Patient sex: F
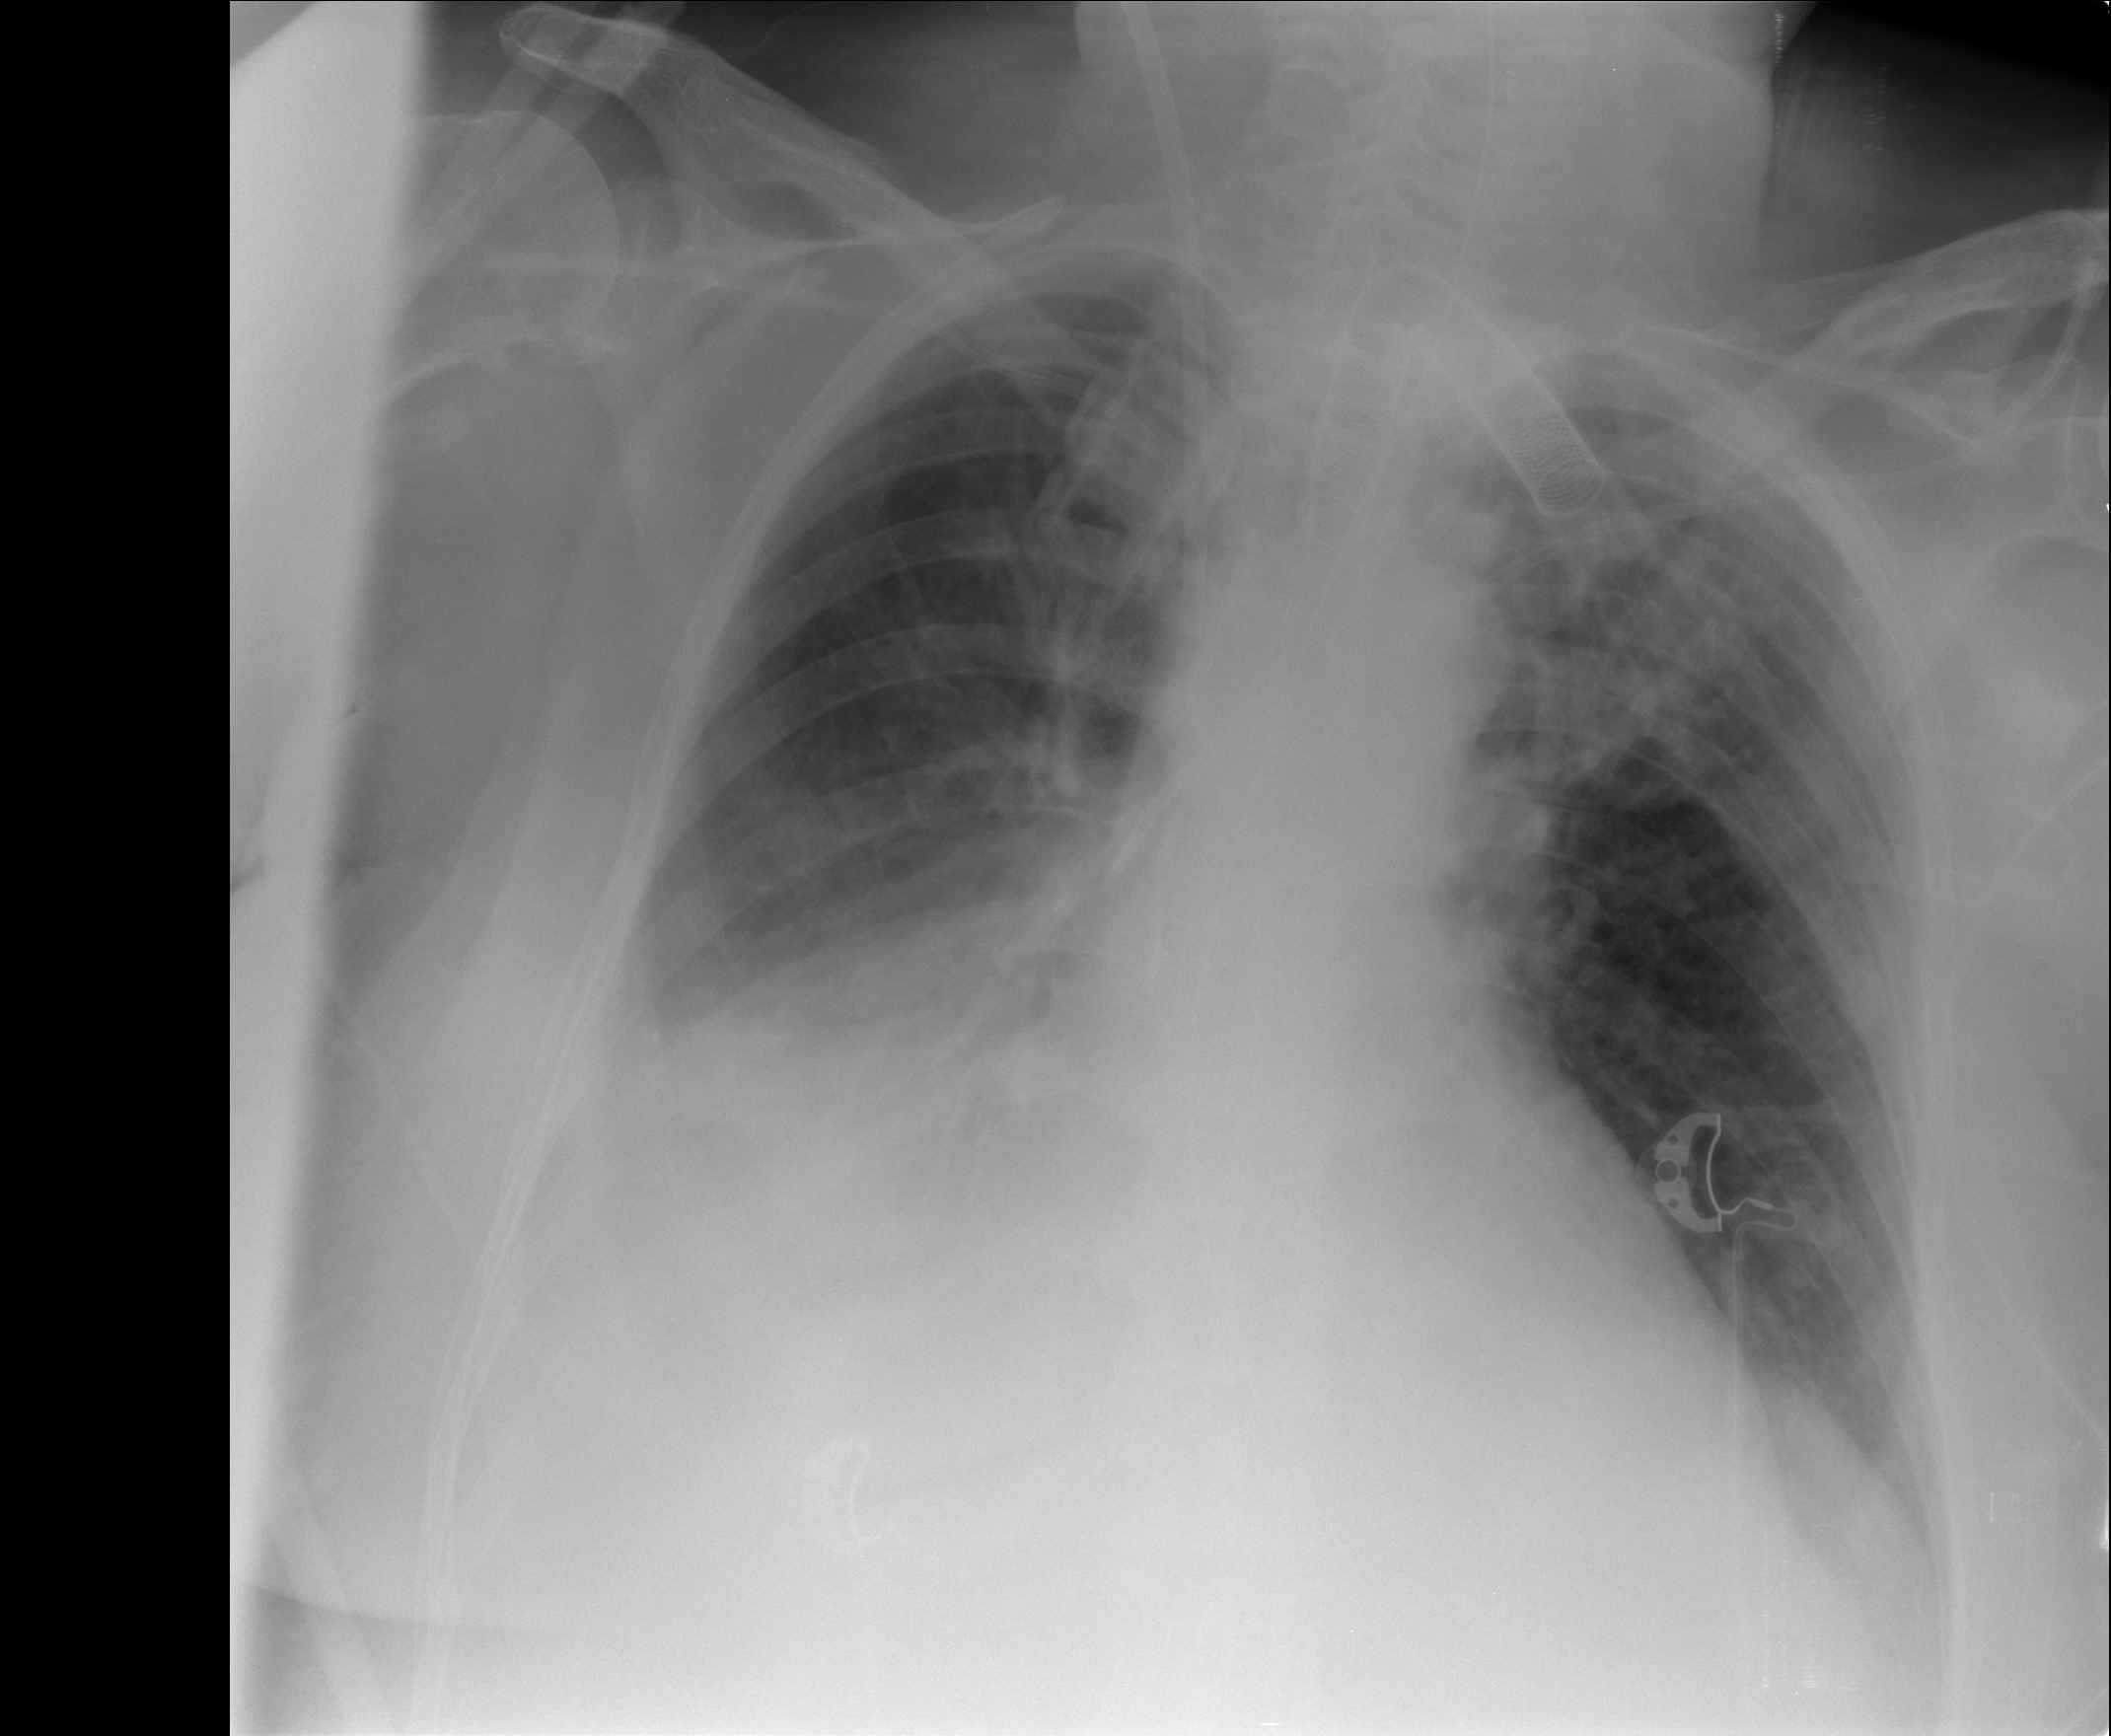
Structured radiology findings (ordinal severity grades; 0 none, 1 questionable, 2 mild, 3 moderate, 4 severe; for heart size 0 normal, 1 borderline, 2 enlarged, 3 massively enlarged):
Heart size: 2
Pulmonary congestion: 2
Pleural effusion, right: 2
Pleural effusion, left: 0
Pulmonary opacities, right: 0
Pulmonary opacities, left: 0
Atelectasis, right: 4
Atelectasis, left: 2